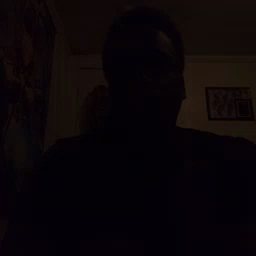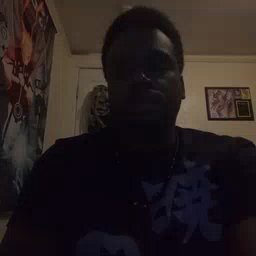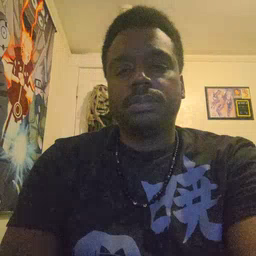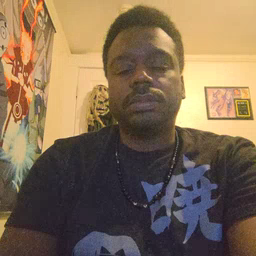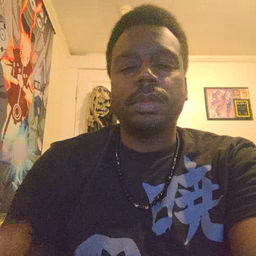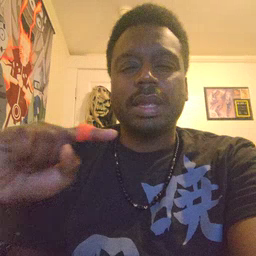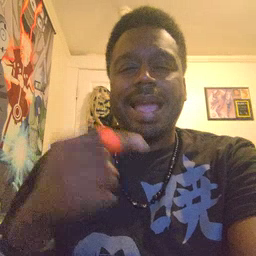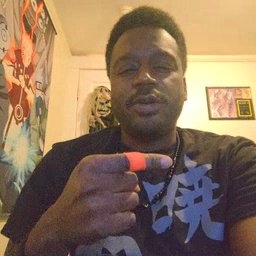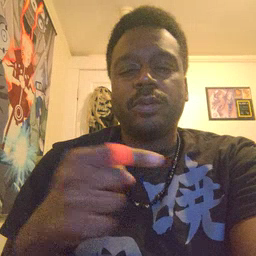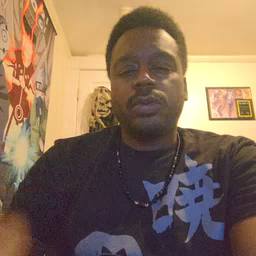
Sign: owie